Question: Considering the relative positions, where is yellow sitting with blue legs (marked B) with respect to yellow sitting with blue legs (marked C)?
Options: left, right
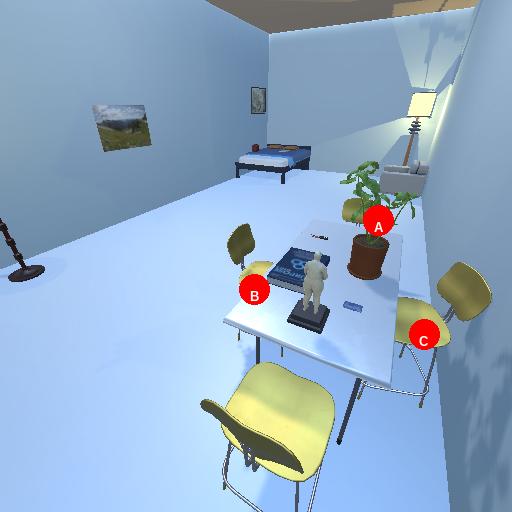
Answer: left